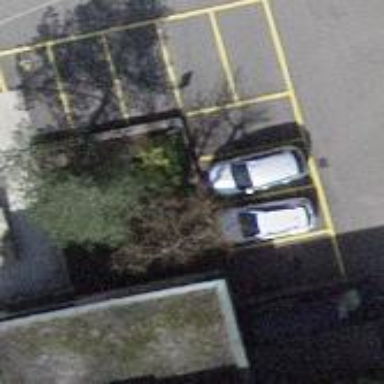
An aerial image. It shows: Parking area with surface.